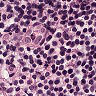
Metastatic tissue present: no